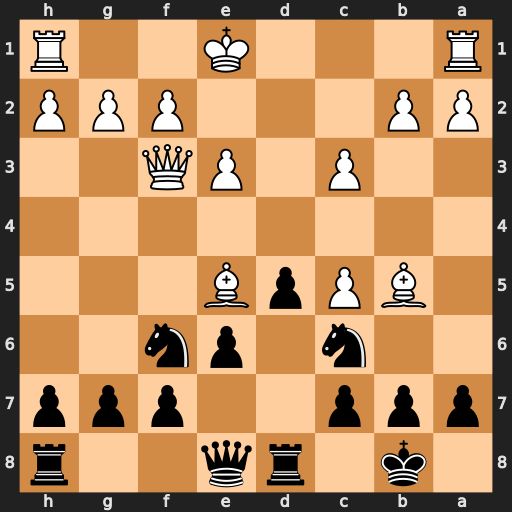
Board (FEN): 1k1rq2r/ppp2ppp/2n1pn2/1BPpB3/8/2P1PQ2/PP3PPP/R3K2R
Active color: b
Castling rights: KQ
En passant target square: -
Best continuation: Nxe5 Bxe8 Nxf3+